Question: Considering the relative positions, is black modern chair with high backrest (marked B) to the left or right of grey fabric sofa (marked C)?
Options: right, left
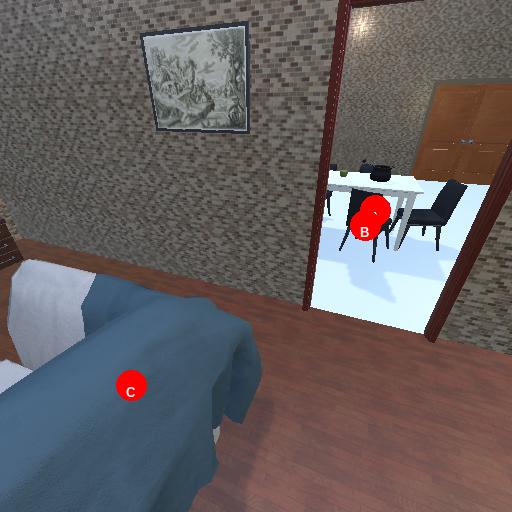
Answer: right